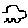
Label: car